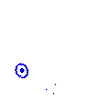
Particle: pion